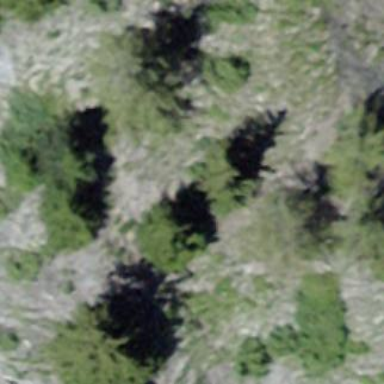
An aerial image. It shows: Forest area.